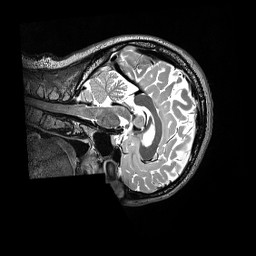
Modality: T2w
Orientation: sagittal
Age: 45
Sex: female
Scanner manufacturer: siemens
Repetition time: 3.2 s